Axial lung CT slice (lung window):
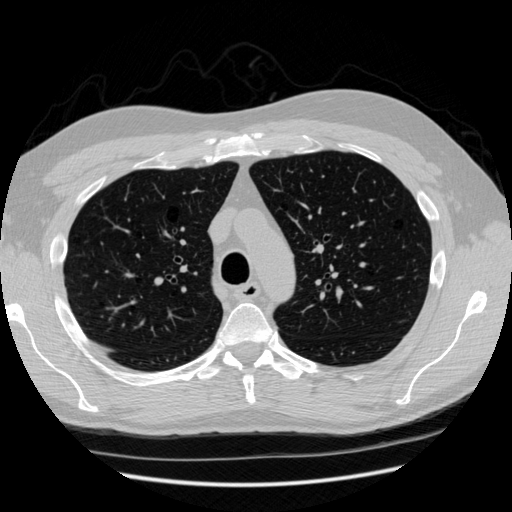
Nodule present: no